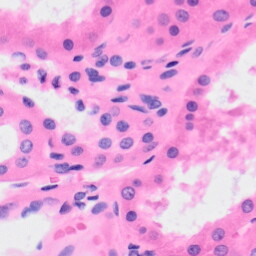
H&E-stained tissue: Kidney